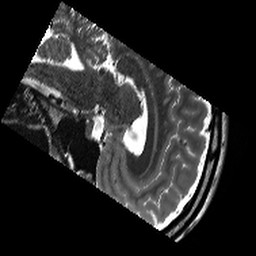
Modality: T2w
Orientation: sagittal
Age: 26
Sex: female
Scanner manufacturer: siemens
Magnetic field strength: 3 T
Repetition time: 13.15 s
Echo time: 0.082 s